Aerial crown-view tile of a tropical tree (Barro Colorado Island, Panama), acquired 20250715:
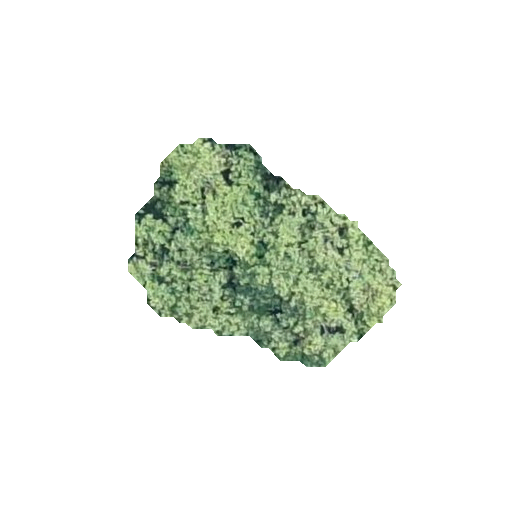
Species: Hieronyma alchorneoides
GBIF accepted scientific name: Hieronyma alchorneoides
Crown area: 58.109 m²